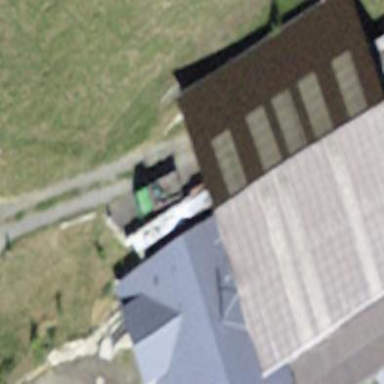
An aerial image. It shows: Barn.